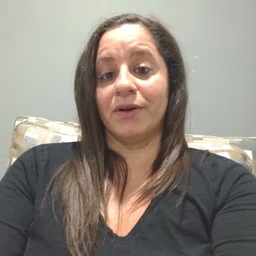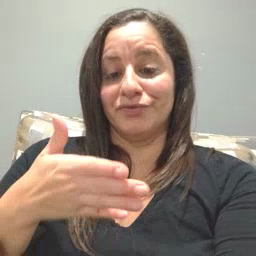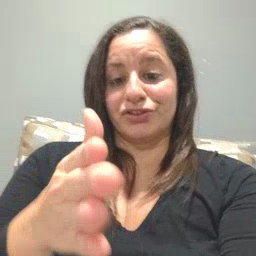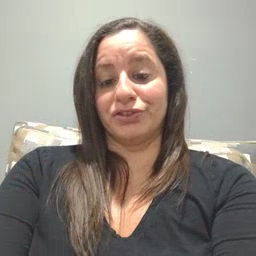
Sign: fish